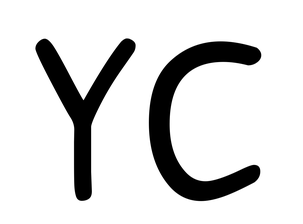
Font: PatrickHand-Regular